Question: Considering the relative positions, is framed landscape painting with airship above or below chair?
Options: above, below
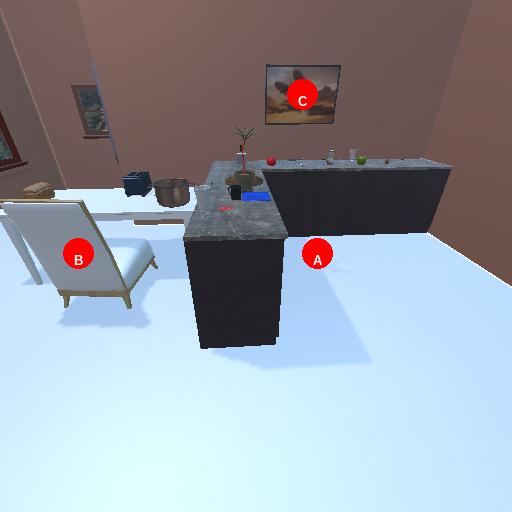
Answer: above